Question: I am writing a script that operates on matrices, and I have run into the problem of needing to add the sum of the diagonals of a previous matrix to the diagonal elements of a new matrix. The code I have so far for this particular function (described in more detail below) is:
'''
t = 1;
for k = (m-1)👎-(m-1)
C = bsxfun(@plus, diag(B, k), d);
g(t) = sum(diag(B, k));
t = t + 1;
end
'''
where d is a 1x3 array, and C is supposed to be a 3x3 array; however, C is being output as a 1x3 array in such a way that the first diagonal is being summed and added to d, then the main diagonal is being summed and added to d, and the final diagonal is being summed and added to d.
Is there a way I can get the values of C to be such that the first diagonal is the sum of it's individual elements added to the last element of d, the main diagonal's individual elements added to the middle element of d, and the bottom diagonal's elements added to the first element of d? (while still working for any array size?)
Here is a picture that describes what I'm trying to achieve:

Thanks!
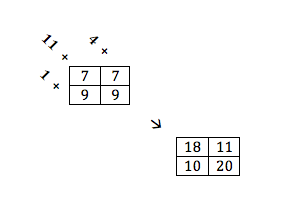
Answer: You can use <URL> to generate a matrix containing the values that need to be added to your original matrix:
'''
M = [5 5 5; 7 7 7; 9 9 9]; %// data matrix
v = [1 11 4 3 2]; %// data vector
S = toeplitz(v);
S = S(1:(numel(v)+1)/2, (numel(v)+1)/2:end);
result = M+S;
'''
Or, as noted by @thewaywewalk, you can do this more directly as follows:
'''
M = [5 5 5; 7 7 7; 9 9 9]; %// data matrix
v = [1 11 4 3 2]; %// data vector
result = M + toeplitz(v(size(M,1)👎1), v(size(M,2):end));
'''